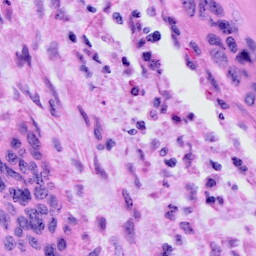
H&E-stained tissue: Cervix